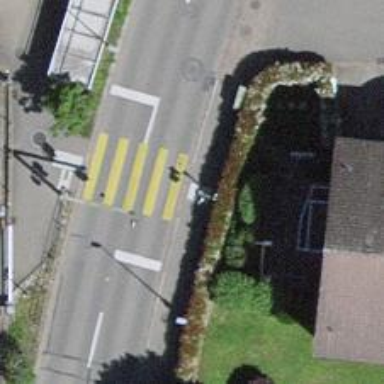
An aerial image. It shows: Sidewalk along the footway.